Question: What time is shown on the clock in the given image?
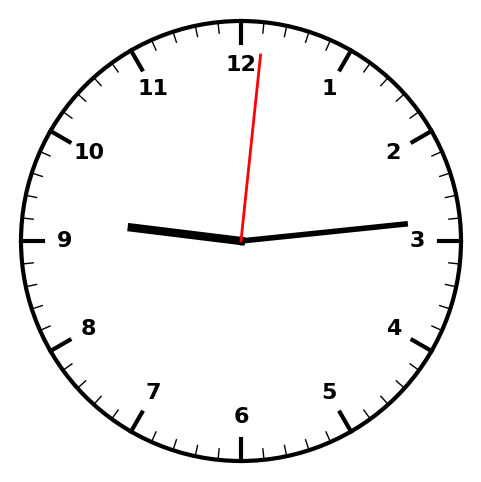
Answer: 09:14:01